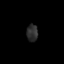
Tissue: lung
Cell type: Endothelial cells
Senescence score: 0.2426
Nuclear area (px): 186
Mean DAPI intensity: 45.038